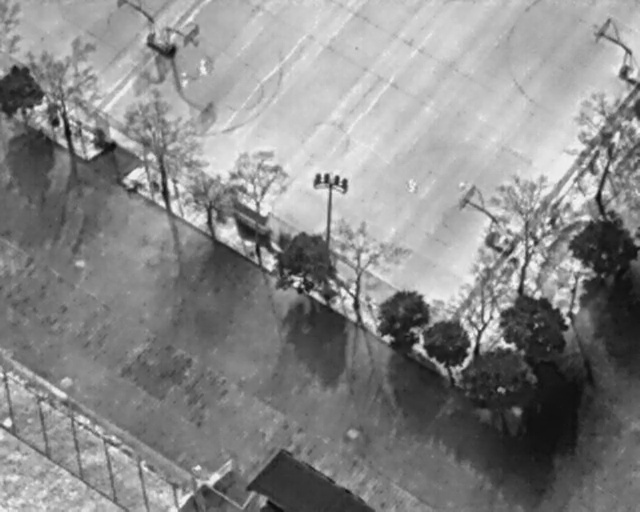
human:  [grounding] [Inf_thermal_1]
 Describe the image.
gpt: In the satellite image, there is  <ref>1 medium person </ref> <box>[[27, 14, 30, 16, 2]]</box> located at top left,  <ref>1 medium person </ref> <box>[[30, 12, 33, 13, 2]]</box> located at top,  <ref>1 medium person </ref> <box>[[63, 35, 65, 37, 2]]</box> located at center.